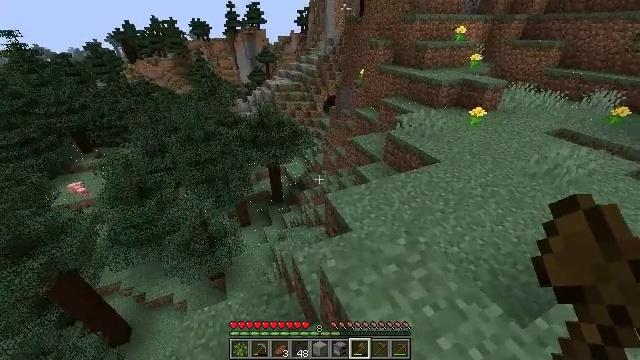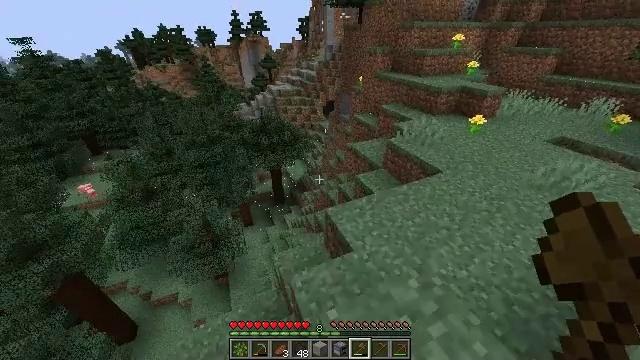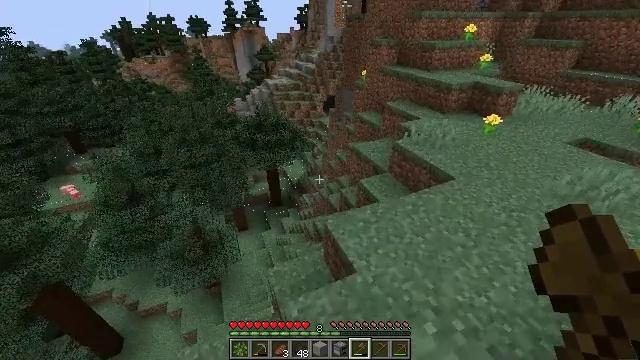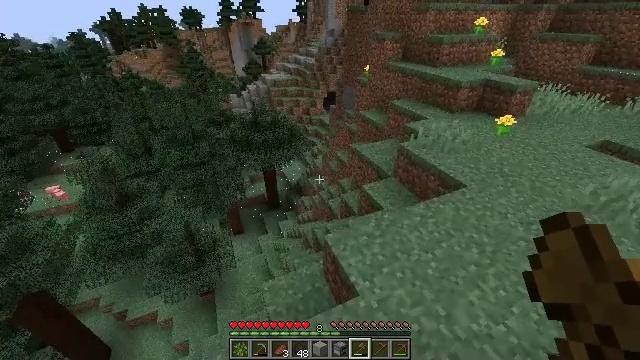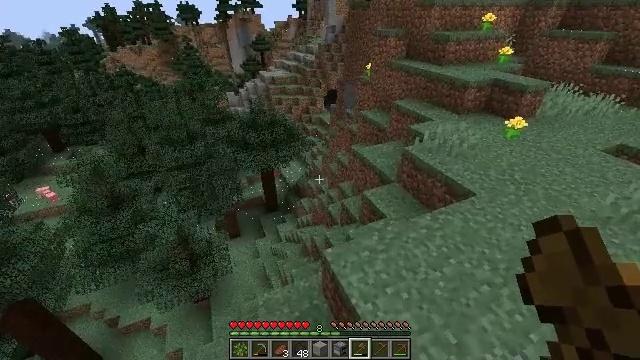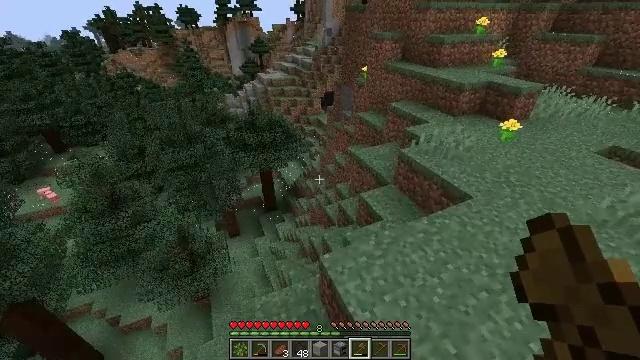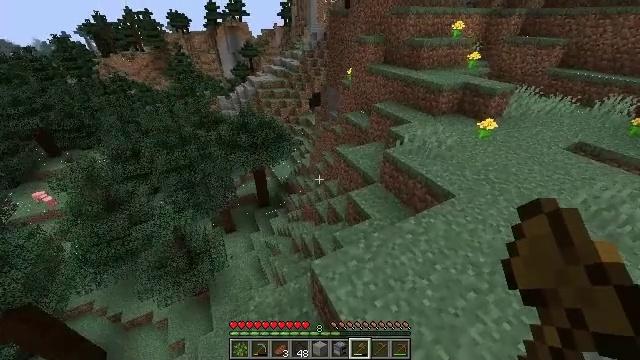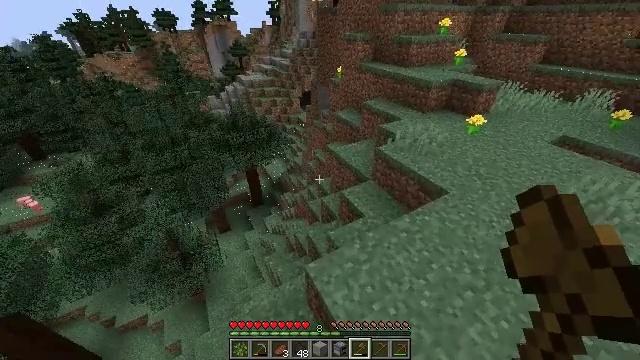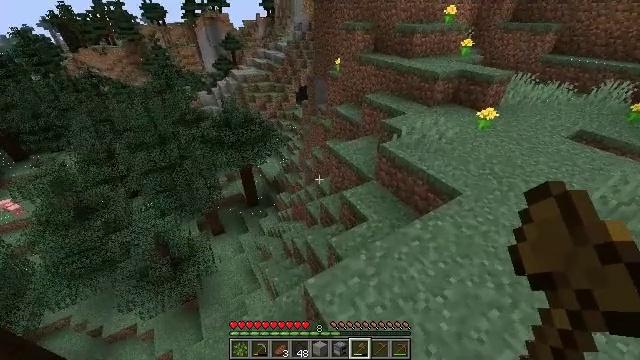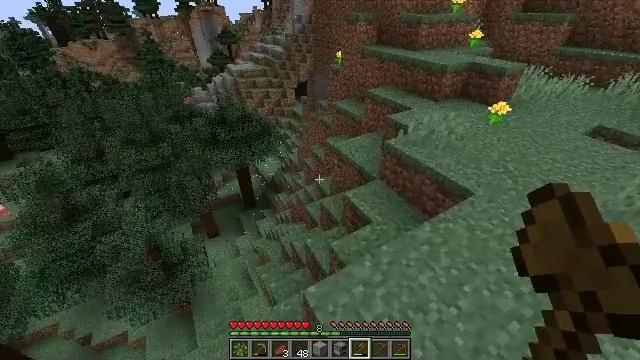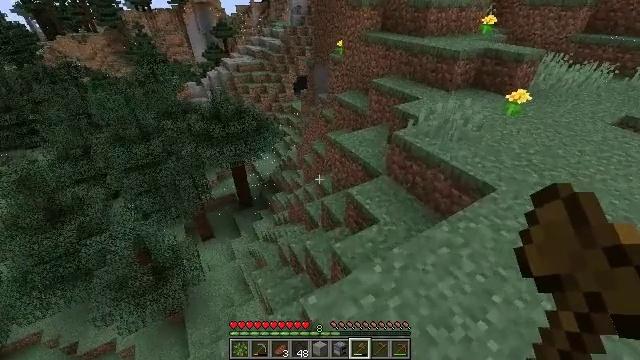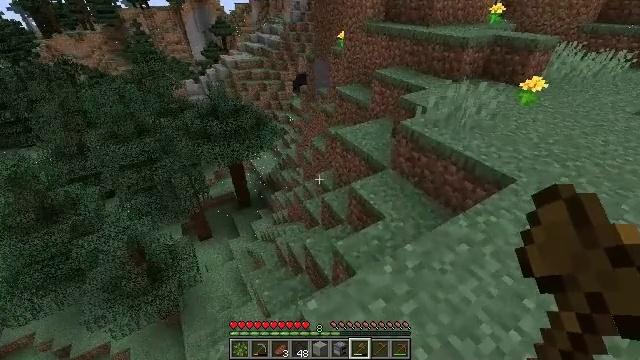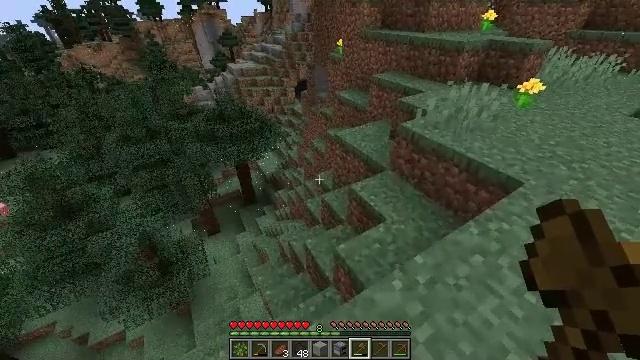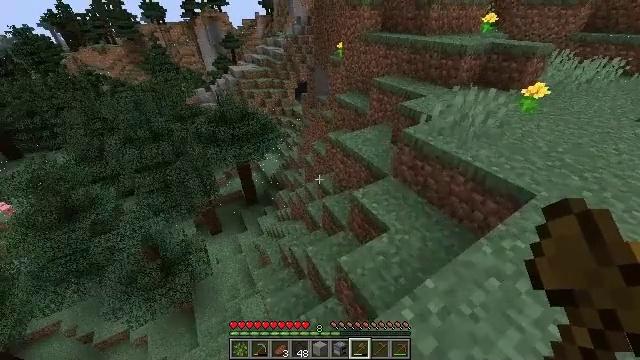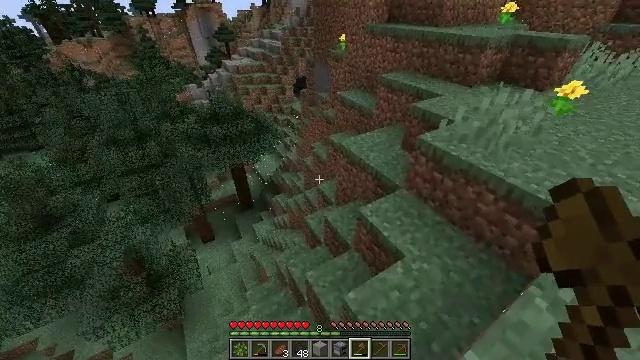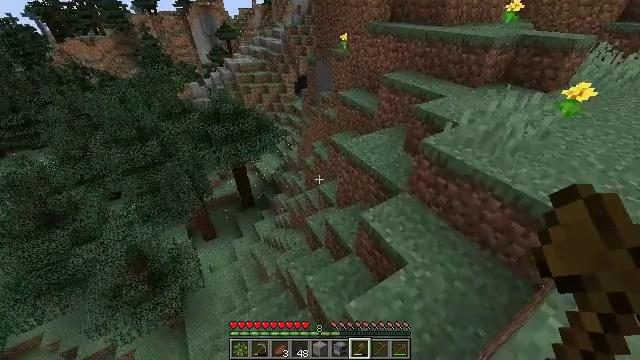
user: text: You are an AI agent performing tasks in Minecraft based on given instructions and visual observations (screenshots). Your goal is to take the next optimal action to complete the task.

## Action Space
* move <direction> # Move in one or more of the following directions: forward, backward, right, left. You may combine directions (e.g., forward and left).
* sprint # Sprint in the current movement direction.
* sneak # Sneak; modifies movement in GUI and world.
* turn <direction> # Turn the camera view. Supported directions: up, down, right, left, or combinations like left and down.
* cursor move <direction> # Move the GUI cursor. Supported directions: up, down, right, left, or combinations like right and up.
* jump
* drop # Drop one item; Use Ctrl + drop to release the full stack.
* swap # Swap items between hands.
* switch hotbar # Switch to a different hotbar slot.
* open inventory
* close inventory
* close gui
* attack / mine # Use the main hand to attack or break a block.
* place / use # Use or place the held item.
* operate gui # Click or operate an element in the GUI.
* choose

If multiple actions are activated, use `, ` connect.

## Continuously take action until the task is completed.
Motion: motion action
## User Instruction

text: Harvest sweet berries by mining the bush.
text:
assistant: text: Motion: move forward
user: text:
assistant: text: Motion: move forward
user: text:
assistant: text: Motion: move forward
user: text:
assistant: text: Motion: move forward
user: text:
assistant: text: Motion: move forward
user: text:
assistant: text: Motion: move forward, turn right and down
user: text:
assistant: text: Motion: move forward, turn right
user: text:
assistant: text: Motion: move forward
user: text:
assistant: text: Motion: move forward
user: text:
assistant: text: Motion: move forward
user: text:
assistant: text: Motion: move forward, sprint
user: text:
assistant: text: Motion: move forward, sprint
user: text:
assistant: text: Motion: move forward, sprint
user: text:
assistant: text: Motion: move forward, sprint
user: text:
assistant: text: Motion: move forward, sprint
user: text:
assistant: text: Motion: move forward
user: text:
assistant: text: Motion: move forward
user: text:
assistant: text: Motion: move forward
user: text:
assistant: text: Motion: move forward, sprint
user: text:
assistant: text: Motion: move forward, sprint
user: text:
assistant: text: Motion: move forward, sprint
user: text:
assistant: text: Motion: move forward, turn left
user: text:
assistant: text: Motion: move forward, turn left and down
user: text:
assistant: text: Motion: move forward, turn left
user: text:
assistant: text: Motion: move forward, turn left
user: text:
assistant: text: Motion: move forward, sprint
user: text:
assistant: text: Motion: move forward, sprint
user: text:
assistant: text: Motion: move forward, sprint, turn left
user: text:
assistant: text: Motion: move forward, sprint, turn left
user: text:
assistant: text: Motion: move forward, sprint, turn left and down